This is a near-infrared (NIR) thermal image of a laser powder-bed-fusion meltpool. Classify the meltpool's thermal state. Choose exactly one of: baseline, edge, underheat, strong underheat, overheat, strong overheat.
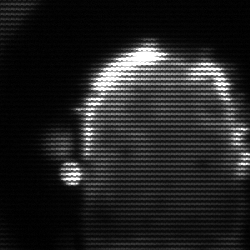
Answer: baseline